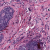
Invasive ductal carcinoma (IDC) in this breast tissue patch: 0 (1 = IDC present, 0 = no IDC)